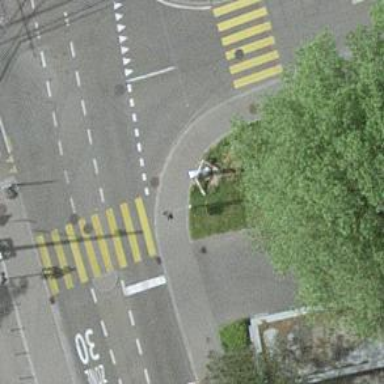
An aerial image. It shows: Kerb serving as barrier.